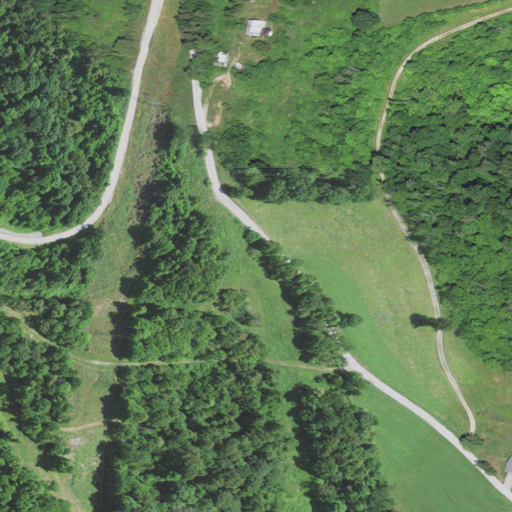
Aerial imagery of ridge(s) in West Virginia named Huff Ridge containing deciduous forest, mixed forest, pasture, open development, low intensity development, and shrub